This grayscale image was formed by reshaping a rotor test-rig vibration snapshot into a 2-D grid. Classify the rotor condition as one of: normal, misalignment, unbalance, looseness.
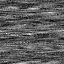
Answer: unbalance